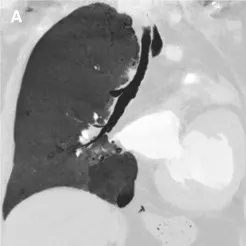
A-C: Pulmonary artery CTA reveals the absence of the left lung structure, with no display of the left pulmonary artery and its branches. The right lung structure and pulmonary artery show no filling defect, and the branches of each lobe segment artery are well displayed with compensatory dilatation.
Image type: radiology (ct)